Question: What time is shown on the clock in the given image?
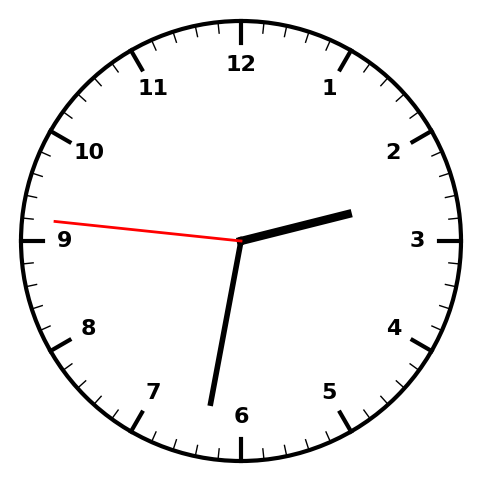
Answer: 02:31:46